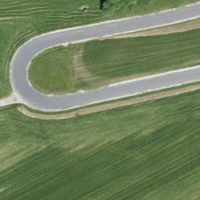
EUNIS habitat code: 52
Species observed at this site:
Campanula glomerata